Question: I run this query in SSMS 2012
'''
SELECT YTD([Date].[Calendar].[Month].&[2003])ON 0 FROM [Adventure Works];
'''
I am getting this error
> Executing the query ... Obtained object of type:
Microsoft.AnalysisServices.AdomdClient.CellSet Formatting. Cell set
consists of 1 rows and 0 columns. Done formatting. Execution complete
I want to select last twelve months from Cube and aginst that want to show some measures.
when I try to fire it against one of the measure it is showing 'null'
'''
SELECT YTD([Date].[Calendar].[Month].&[2003].[8])ON 0 ,
[Measures].[Internet Sales Amount] on 1
FROM [Adventure Works];
'''
output is:

where i am lacking. somebody can redirect me to the right direction
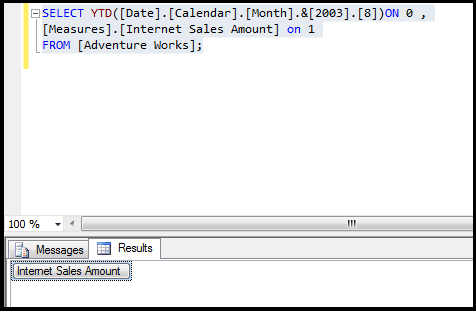
Answer: Let's first look at <URL> documentation - it expects member expression. You specified '[Date].[Calendar].[Month].&[2003]' - that's strange, as I suppose there is Year = 2003, not month. Anyway, if you want to get last 12 months, you should try
'''
select
{
[Measures].[Total Sales] // for example
} on 0,
{
Descendants(
Ancestors(
Tail(EXISTING [Date].[Calendar].[Day].members,1).Item(0),
[Date].[Calendar].[Year]
) // end ancestors
,[Date].[Calendar].[Month]
) // end descendants
}
on 1
from [YourCube]
'''
Now a bit of explanation. 'Tail(EXISTING [Date].[Calendar].[Day].members,1).Item(0)' gives you last date existing in the cube 'Calendar dimensions'. You need months, so there are two steps remaining:
- -
'Ancestors' here is used to get Year member (second parameter [Date].[Calendar].[Year]). Now we have moved to Year level, so we are ready to get all months using 'Descendants' function, which gives all members of level related to [Year], here we specify [Month]. Please check listed functions MSDN documentation also